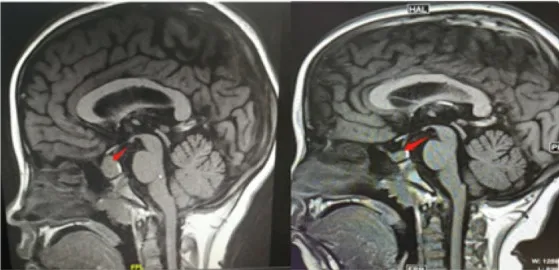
Pituitary MRI showing a mass in the sellar region with a uniform signal and a maximum height of about 15.8 mm. The pituitary stalk is still in the middle, without thickening. MRI showing that the pituitary decreased to 6.2 mm and returned to normal after treatment.
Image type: radiology (mri)